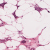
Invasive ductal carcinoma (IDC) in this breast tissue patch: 1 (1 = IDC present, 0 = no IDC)